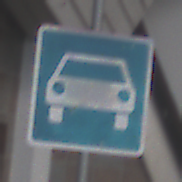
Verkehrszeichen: Kraftfahrstrasse
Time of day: MorningAfternoon
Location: Roofed (Urban)
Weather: PartlyCloudy
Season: NotSpecified
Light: Natural